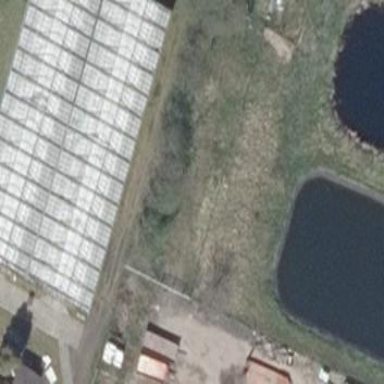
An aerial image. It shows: Greenhouse.